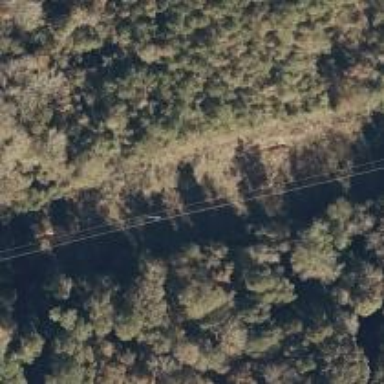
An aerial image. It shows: Power pole.